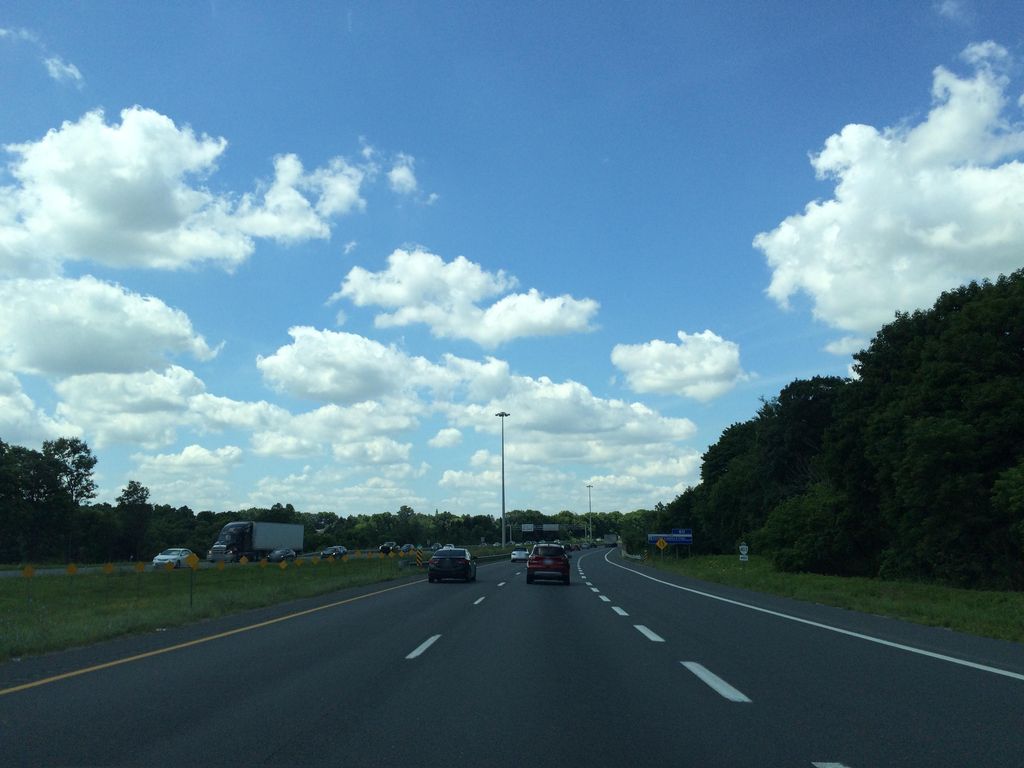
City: hamilton